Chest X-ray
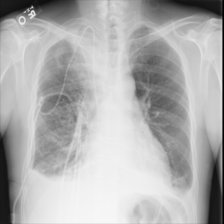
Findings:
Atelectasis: negative
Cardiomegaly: negative
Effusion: positive
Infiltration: positive
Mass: positive
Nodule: negative
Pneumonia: negative
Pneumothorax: positive
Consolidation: negative
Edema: negative
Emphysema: negative
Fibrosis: negative
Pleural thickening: negative
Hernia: negative